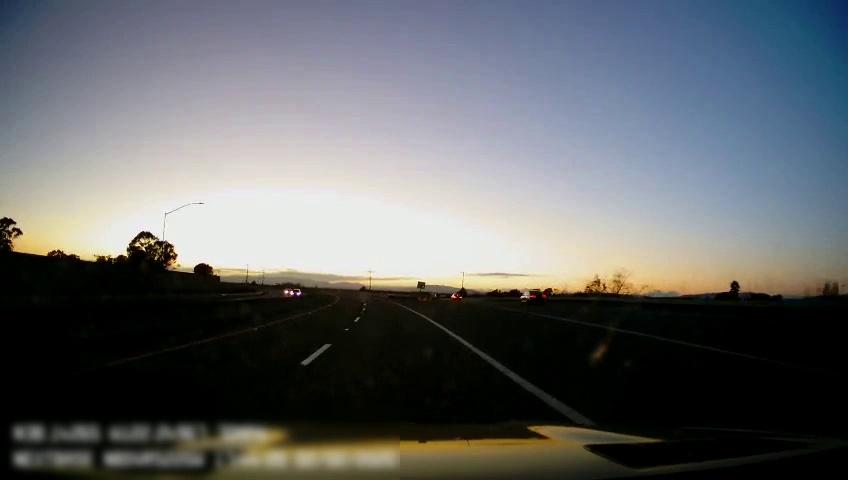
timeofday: Dusk/Dawn/Twilight
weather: Sunny
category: Drivable Space
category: Vehicles | SUV
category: Vehicles | Car
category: Vehicles | Car
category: Lanes | Current Lane
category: Lanes | Current Lane
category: Lanes | Current Lane
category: Lanes | Alternate Lane